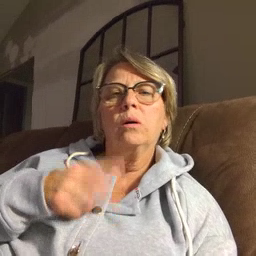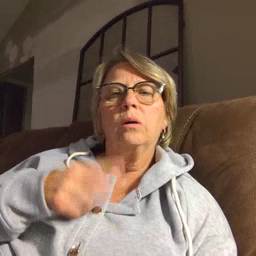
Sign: for